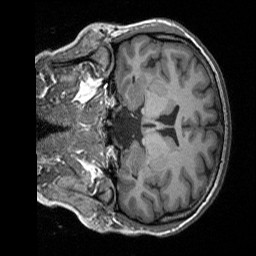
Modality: T1w
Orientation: coronal
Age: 26
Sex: female
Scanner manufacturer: siemens
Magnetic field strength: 3 T
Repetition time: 1.9 s
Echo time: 0.00252 s